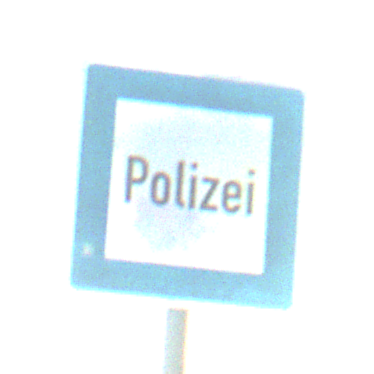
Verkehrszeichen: Polizei
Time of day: SunriseSunset
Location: Outdoor (Nature)
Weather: PartlyCloudy
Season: NotSpecified
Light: Natural